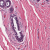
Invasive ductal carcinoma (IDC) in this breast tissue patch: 0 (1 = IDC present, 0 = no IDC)